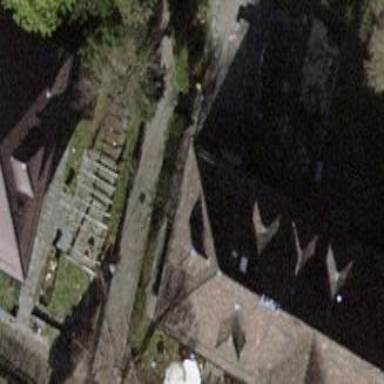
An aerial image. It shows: Building with hipped roof shape.